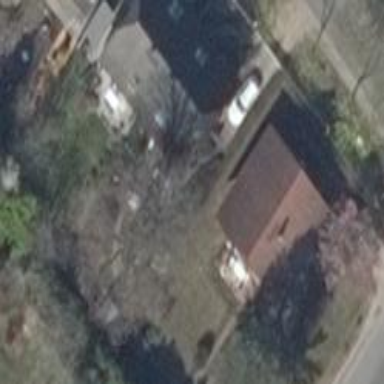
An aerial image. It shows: Detached building.